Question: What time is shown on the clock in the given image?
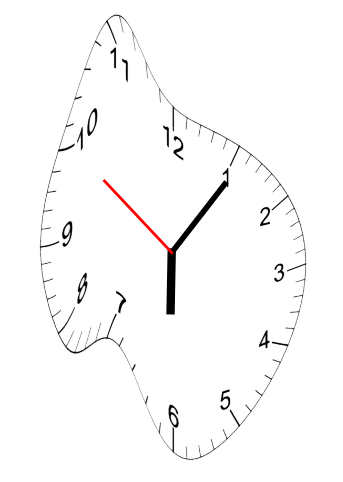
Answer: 06:05:50